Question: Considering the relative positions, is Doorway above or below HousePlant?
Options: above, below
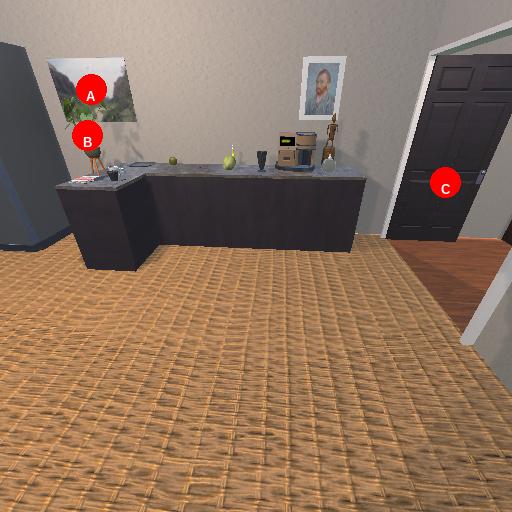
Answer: above